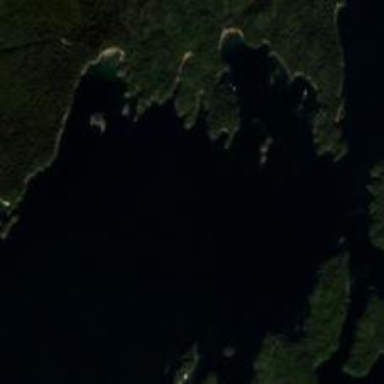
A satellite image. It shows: Beautiful bay with natural surroundings.